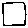
Label: square